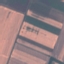
Land use / land cover class: AnnualCrop